Field crop: tomato
Growth stage: 2
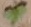
Species: solanum